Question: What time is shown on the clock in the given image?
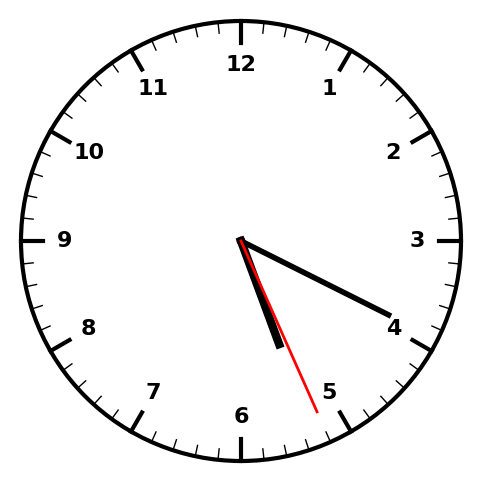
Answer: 05:19:26